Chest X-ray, PA view. Patient: 49 years old, sex F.
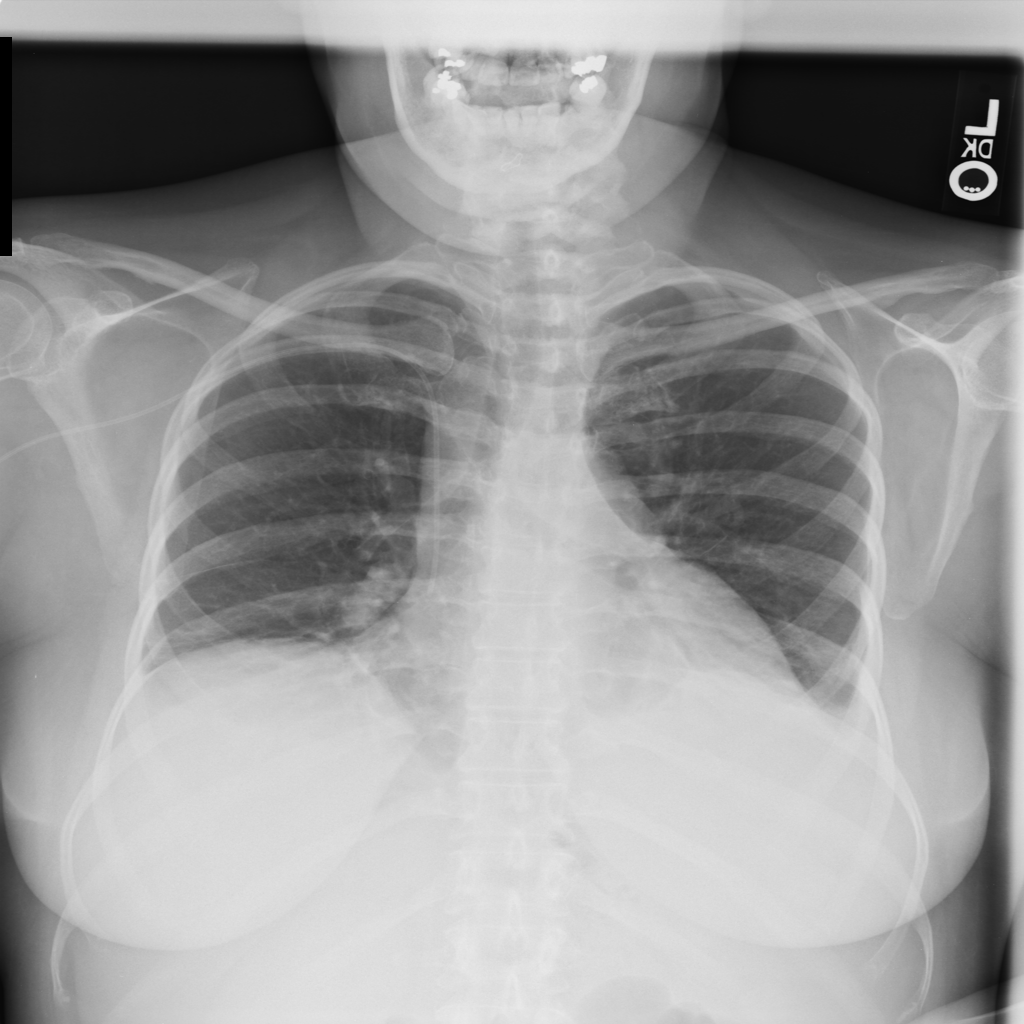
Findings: Atelectasis, Pneumonia